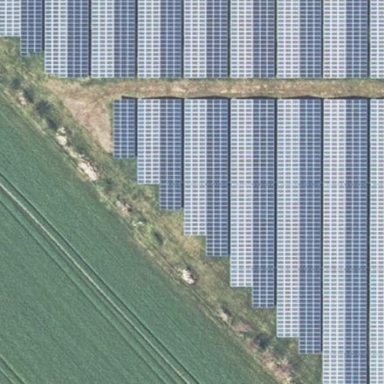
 consisting of solar photovoltaic panels."